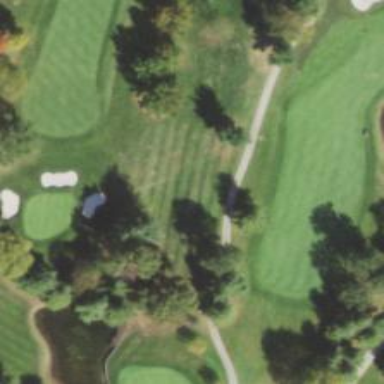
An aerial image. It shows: Path used for both walking and golf.